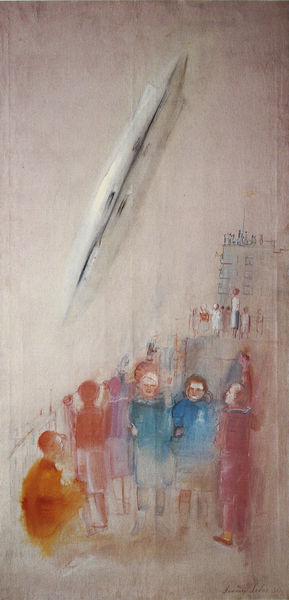
Titel: Luftschiff und Weisenhaus
Künstler: Alexander Labas
Standort: St. Petersburg
Institution: Staatliches Russisches Museum
Schlagwörter: blau, gemälde, gruppe, himmel, mann, weiß, aquarell, menschen, stadt, fenster, hell, kreide, orange, pastell, türkis, dach, gebäude, rot, gesichter, stehen, boden, gewand, personen, turm, terrasse, zuschauer, farben, modern, dächer, lila, violett, hocken, wässrig, abflug, etagen, geschosse, zuschauen, schemen, stockwerke, pfeil, hochhaus, flieger, flugzeug, flugobjekt, rakete, verwaschen, start, ufo, astronaut, eragen